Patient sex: F
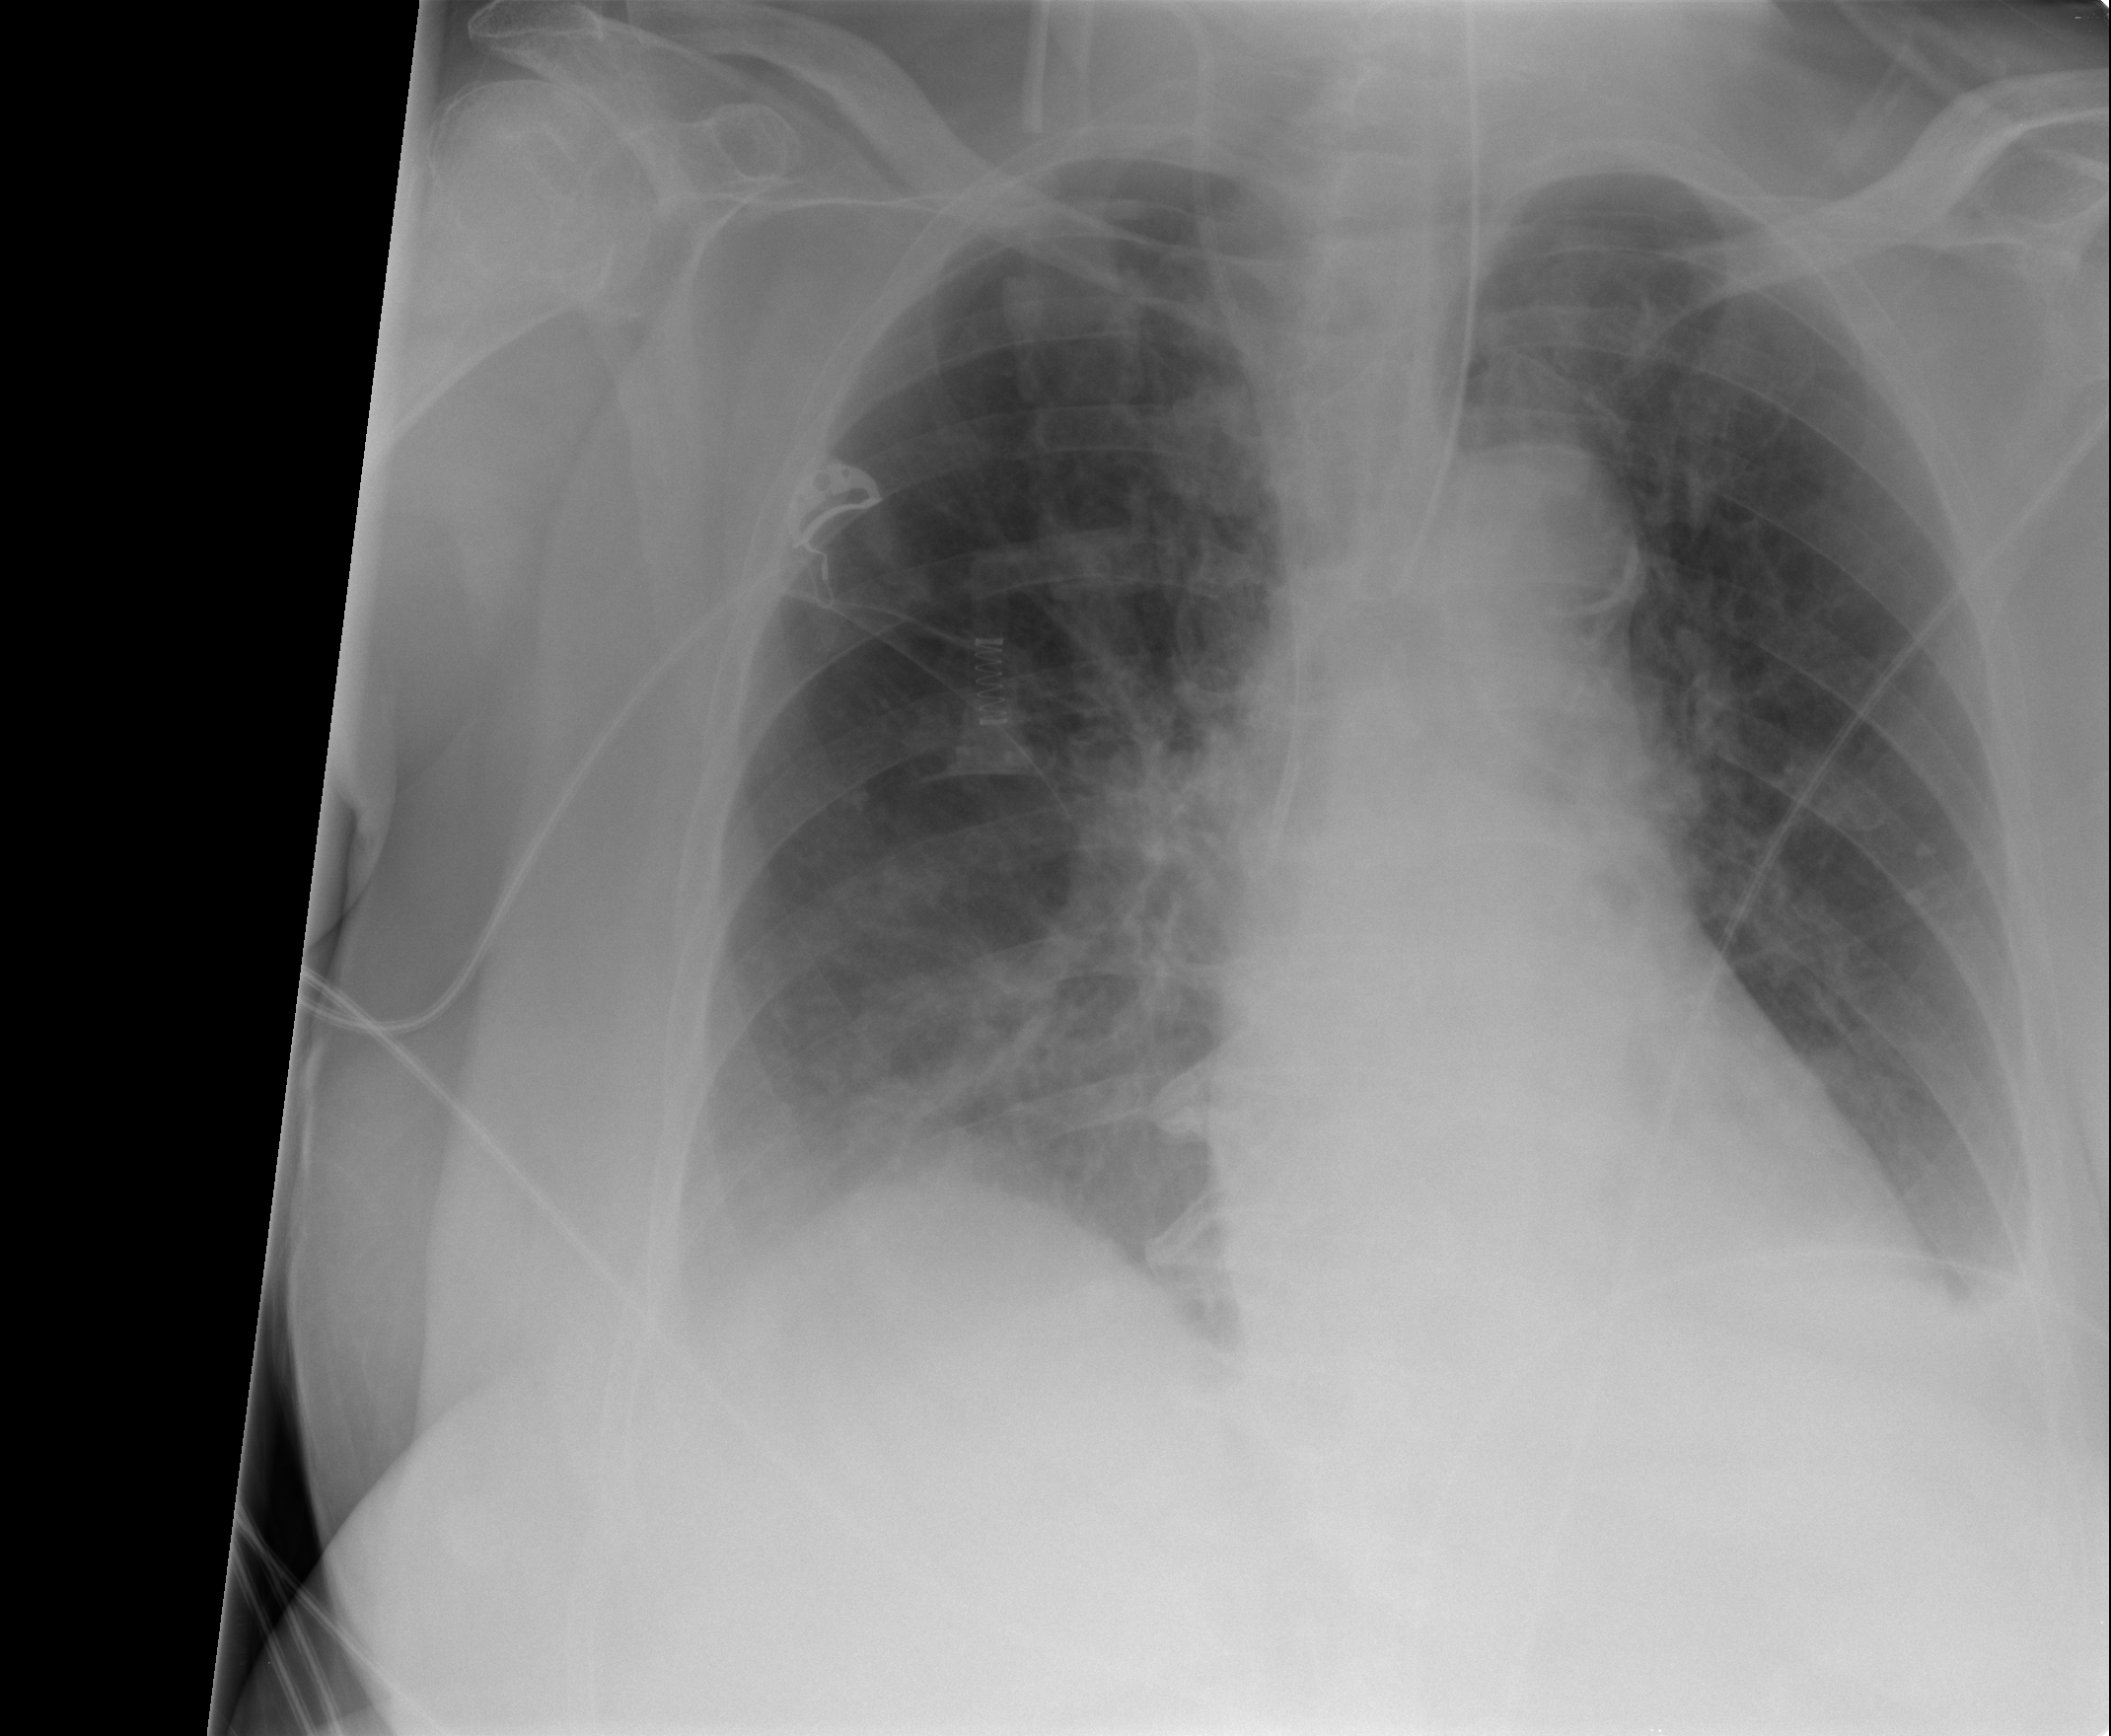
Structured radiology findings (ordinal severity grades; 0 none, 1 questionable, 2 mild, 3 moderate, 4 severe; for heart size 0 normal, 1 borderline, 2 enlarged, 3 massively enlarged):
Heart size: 0
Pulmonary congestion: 2
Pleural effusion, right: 2
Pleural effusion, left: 1
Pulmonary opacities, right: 2
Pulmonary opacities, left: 0
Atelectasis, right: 2
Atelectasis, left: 1